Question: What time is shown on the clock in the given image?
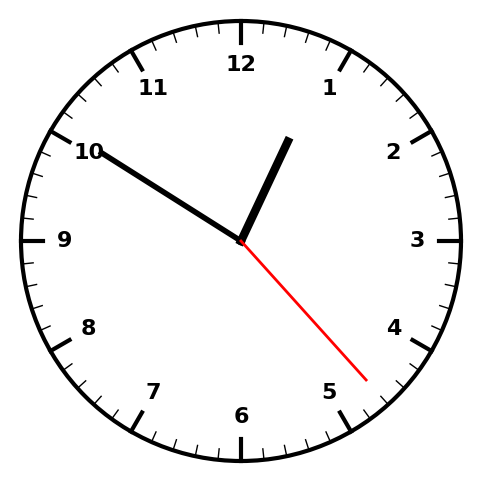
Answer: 12:50:23